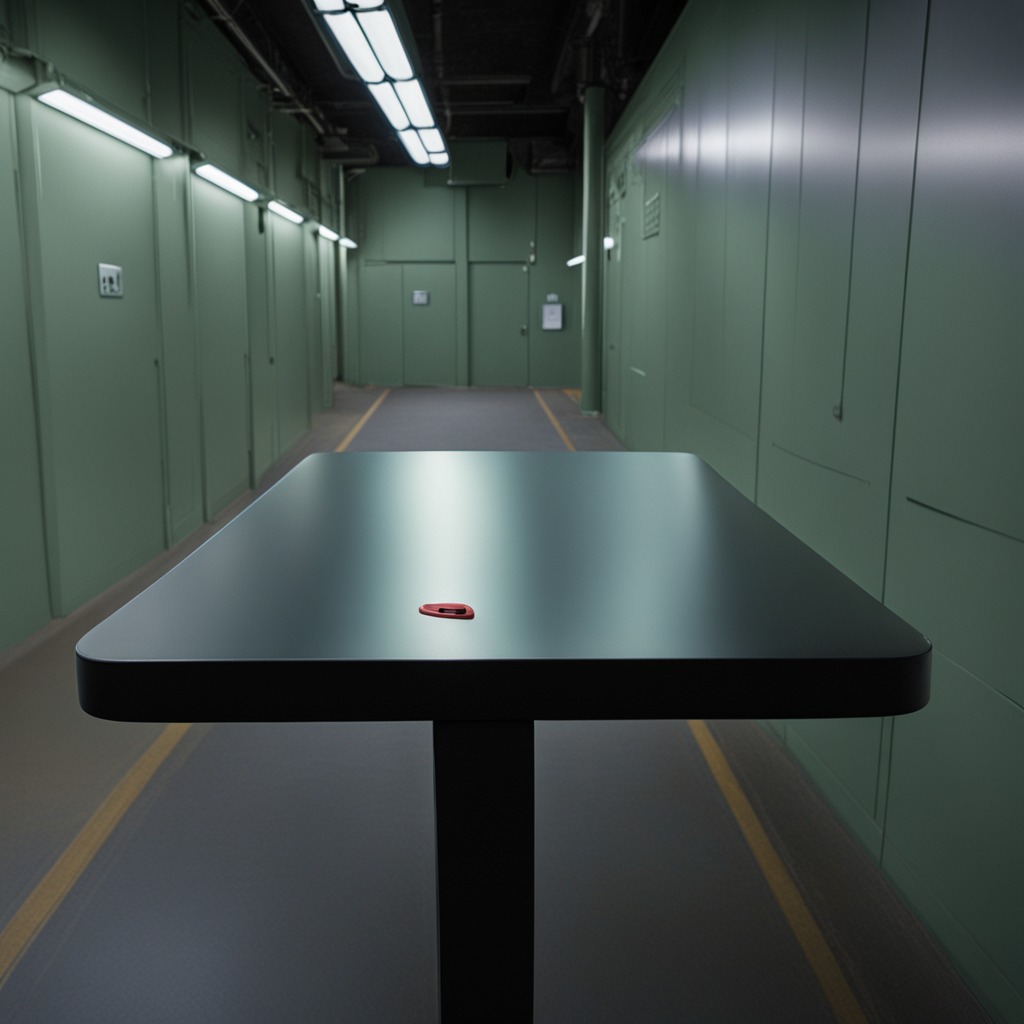
A utility knife is lying on a clean empty table in a railway signal maintenance room.